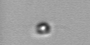
Label: nanoplankton_mix